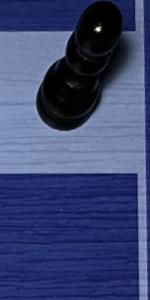
Label: Empty